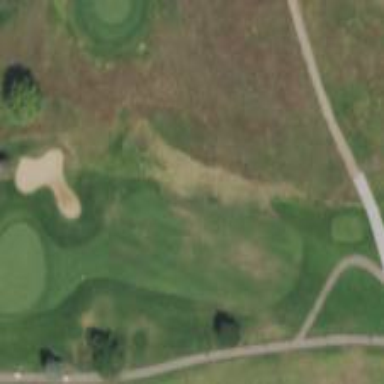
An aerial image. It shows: Rough grassy area used for golf.